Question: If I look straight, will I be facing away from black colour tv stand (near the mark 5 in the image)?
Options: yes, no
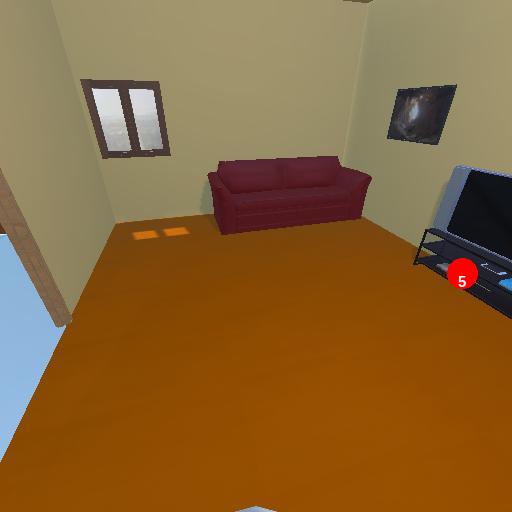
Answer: yes